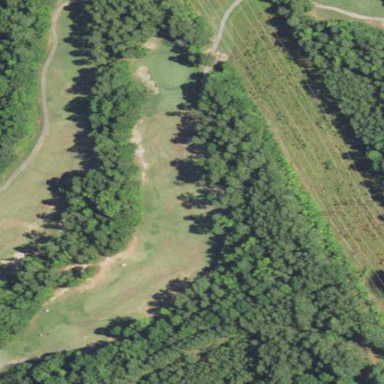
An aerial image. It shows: Grassy area designated as golf fairway.